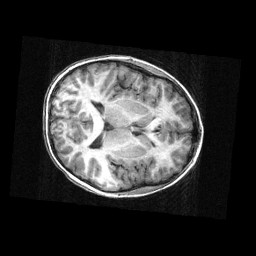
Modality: T1w
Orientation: axial
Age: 8
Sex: male
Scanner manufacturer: siemens
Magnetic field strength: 3 T
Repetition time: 2.3 s
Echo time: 0.00336 s